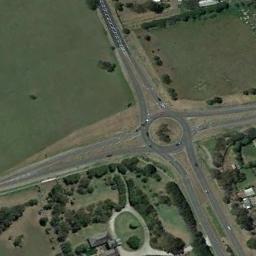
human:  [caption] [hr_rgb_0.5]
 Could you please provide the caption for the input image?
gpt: The roundabout with four exits and entrances is in the lawn with some trees .

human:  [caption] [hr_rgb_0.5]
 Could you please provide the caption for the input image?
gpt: There are many trees beside the roundabout .

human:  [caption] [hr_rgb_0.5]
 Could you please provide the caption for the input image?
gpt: The roundabout is on the grass next to trees .

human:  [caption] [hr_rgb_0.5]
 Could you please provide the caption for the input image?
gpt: There are several moving vehicles on the road at the roundabout, There are several buildings and some trees and some lawns around the roundabout .

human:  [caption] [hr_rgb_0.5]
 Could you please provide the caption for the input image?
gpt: There are some green lawns and shrubbery beside the roundabout .